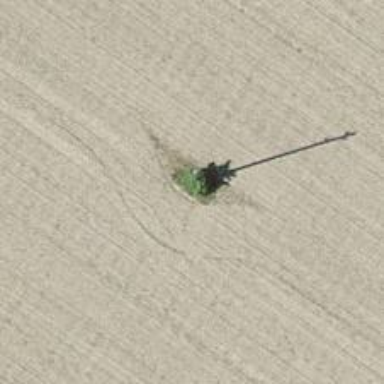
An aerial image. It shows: Power pole.